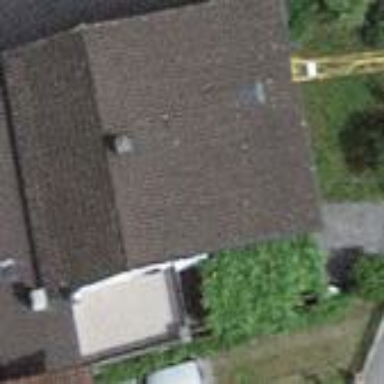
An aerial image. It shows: Building with gabled roof made of brown roof tiles. The roof orientation is along the building.